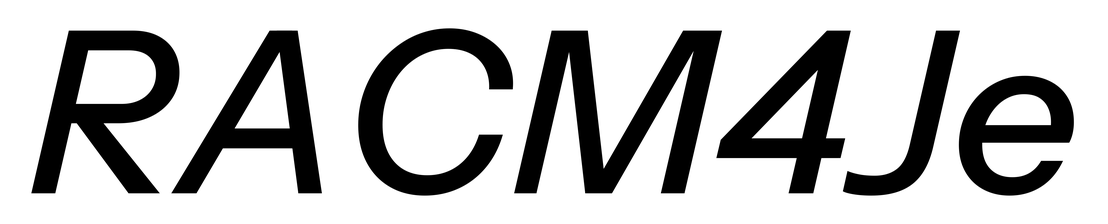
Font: InstrumentSans-Italic_Medium_Italic